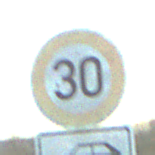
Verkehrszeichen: Geschwindigkeit30
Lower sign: HinweisDurchSinnbild14
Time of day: SunriseSunset
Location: Outdoor (Nature)
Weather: PartlyCloudy
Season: NotSpecified
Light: Natural